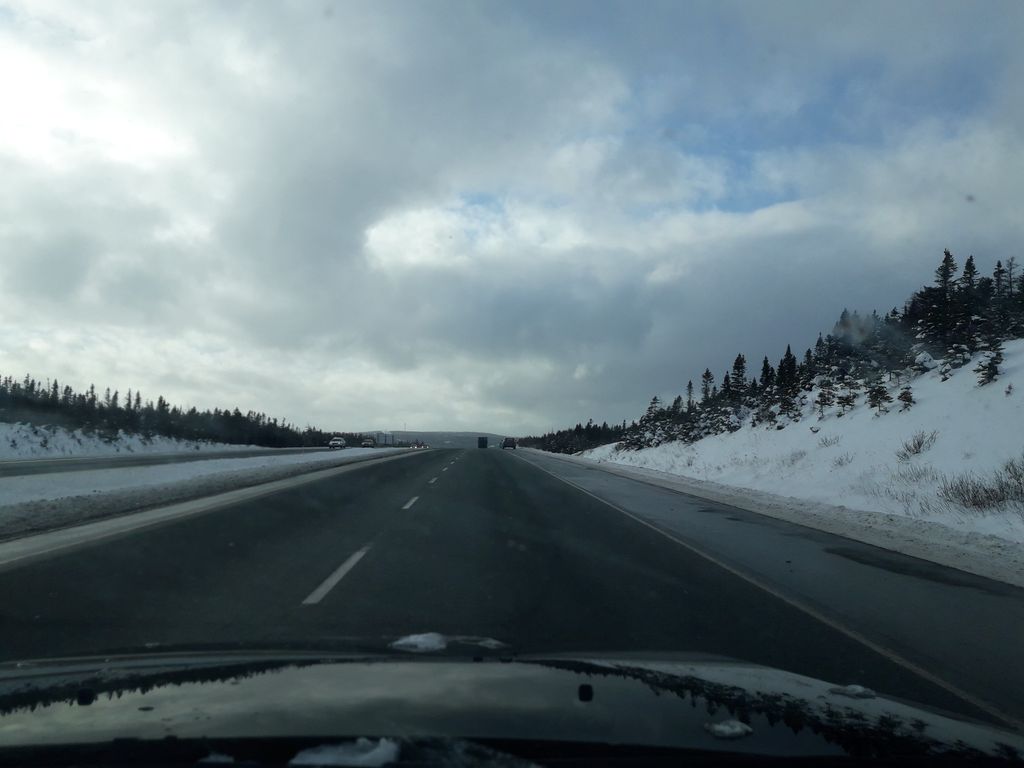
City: st_johns